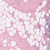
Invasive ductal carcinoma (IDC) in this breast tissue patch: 1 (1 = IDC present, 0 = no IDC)